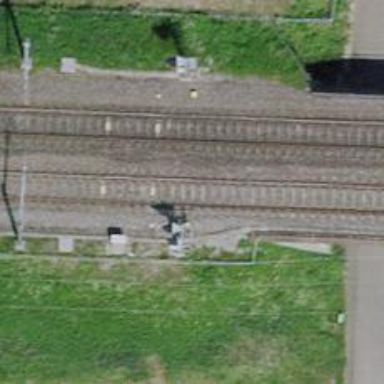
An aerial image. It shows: Single railway track with electrified contact line.